Aerial crown-view tile of a tropical tree (Barro Colorado Island, Panama), acquired 20250818:
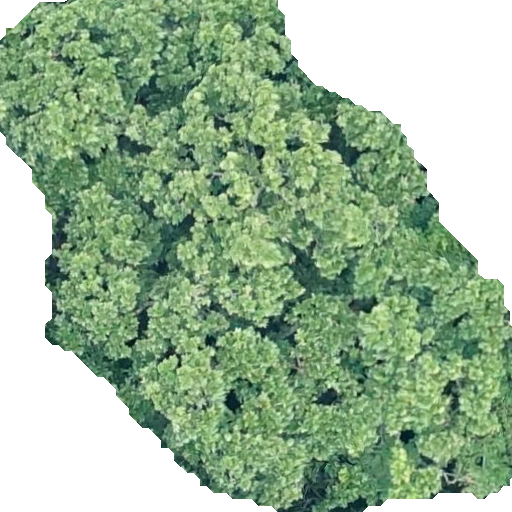
Species: Anacardium excelsum
GBIF accepted scientific name: Anacardium excelsum
Crown area: 275.526 m²